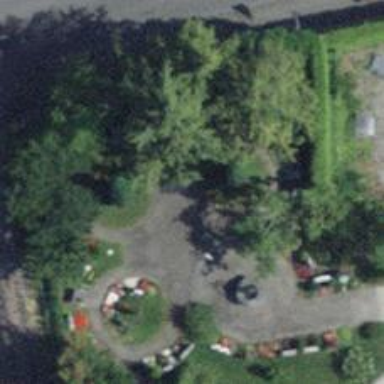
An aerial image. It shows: Black bench.